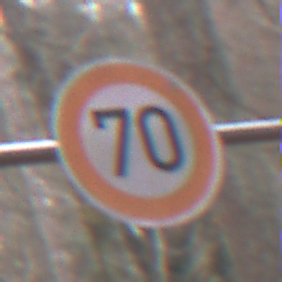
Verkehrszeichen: Geschwindigkeit70
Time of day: Midday
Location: Outdoor (Nature)
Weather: Overcast
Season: Autumn
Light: Natural